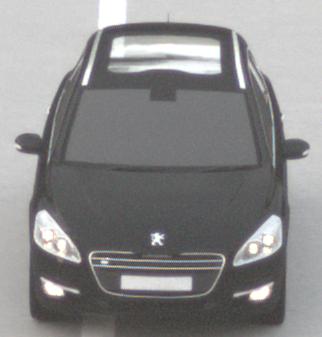
Make: Peugeot
Model: 508 SW 120 VTi
Detailed model: 508 (I) SW
Model produced from: 2011/03
Model produced until: 2014/05
Doors: 5
Color: black
Road condition: dry road
Daytime: sunrise or sunset
Contrast: low contrast